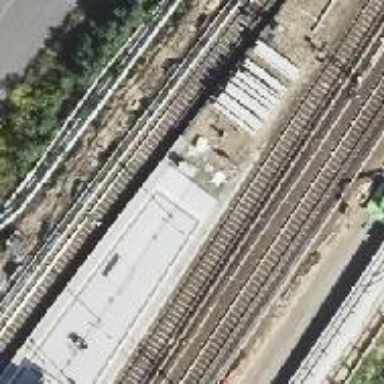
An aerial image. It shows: Platform edge at railway station.